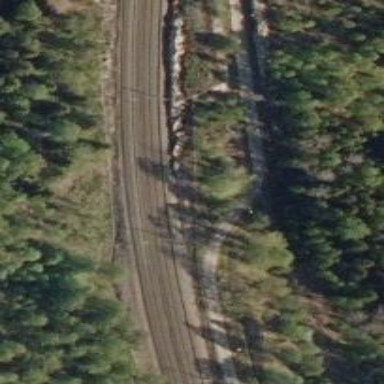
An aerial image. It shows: Railway signal with catenary mast.